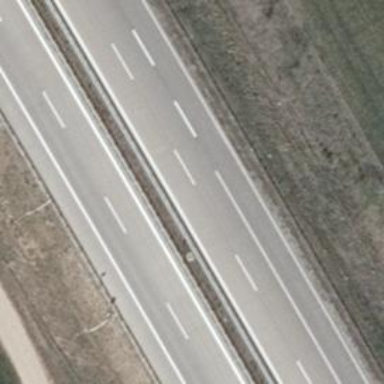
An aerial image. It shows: Concrete motorway with embankment.